Field crop: maize
Growth stage: 2
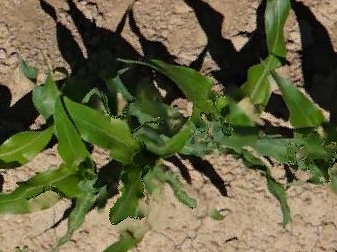
Species: maize